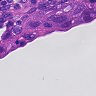
Metastatic tissue present: yes